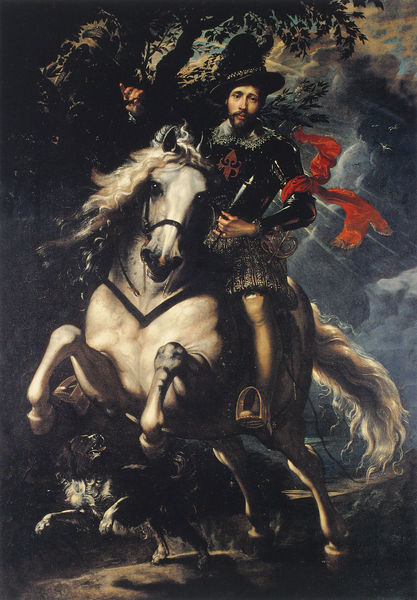
Titel: Gio. Carlo Doria zu Pferde
Künstler: Peter Paul Rubens
Institution: Genua, Galleria Nazionale di Palazzo Spinola
Schlagwörter: baum, dunkel, gemälde, gewitter, hand, himmel, mann, weiß, wolken, hut, licht, nacht, schwarz, blick, hund, rot, tuch, weg, wolke, hose, augen, barock, kragen, niederlande, portrait, wind, sonne, auge, adel, frontal, wald, pferd, reiter, huf, mähne, reiten, ritt, schweif, steigbügel, zügel, düster, nebel, sturm, wild, könig, kraft, goya, kerze, spanisch, schwert, soldat, helm, stiefel, lilie, ritter, jagd, rüstung, schimmel, trense, herrschaftlich, blitz, dramatisch, tempo, bulle, drama, geschwindigkeit, zepter, szepter, galopp, strum, rote schleife, ut, pferd#, reiter und schimmel